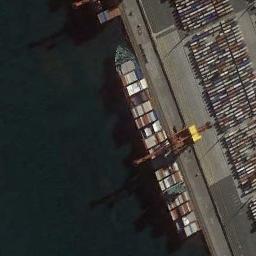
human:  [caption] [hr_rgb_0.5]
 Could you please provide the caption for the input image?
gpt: The cargo ship full of containers is docked at the container terminal and the water is deep blue .

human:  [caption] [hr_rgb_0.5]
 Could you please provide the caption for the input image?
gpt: There is a ship in the blue water on the shore .

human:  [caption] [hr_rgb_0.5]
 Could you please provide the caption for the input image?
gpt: There is a ship next to many containers .

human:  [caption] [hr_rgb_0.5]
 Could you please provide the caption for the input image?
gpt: A container-laden ship docked at the dock, With large containers on the dock .

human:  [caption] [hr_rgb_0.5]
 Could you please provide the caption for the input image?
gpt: The ship is at the harbor with many containers .